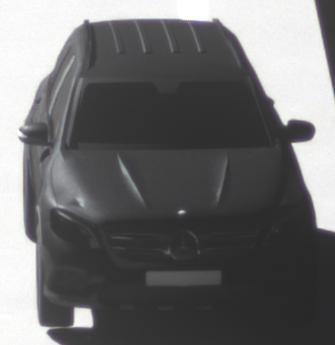
Make: Mercedes-Benz
Model: GLC 250
Detailed model: GLC (253)
Model produced from: 2015/09
Model produced until: 2018/05
Doors: 5
Color: black
Road condition: dry road
Daytime: morning or afternoon
Contrast: high contrast